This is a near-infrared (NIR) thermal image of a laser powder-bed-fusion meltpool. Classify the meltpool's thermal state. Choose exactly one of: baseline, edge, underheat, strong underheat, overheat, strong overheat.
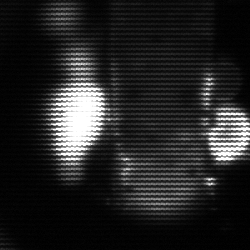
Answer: strong underheat